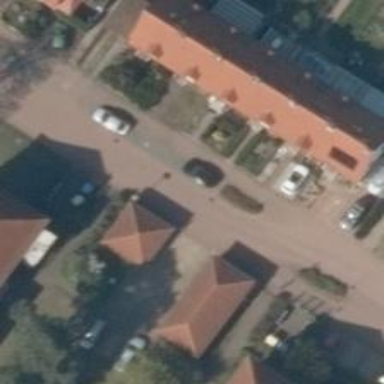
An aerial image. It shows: It is living street with no sidewalk.